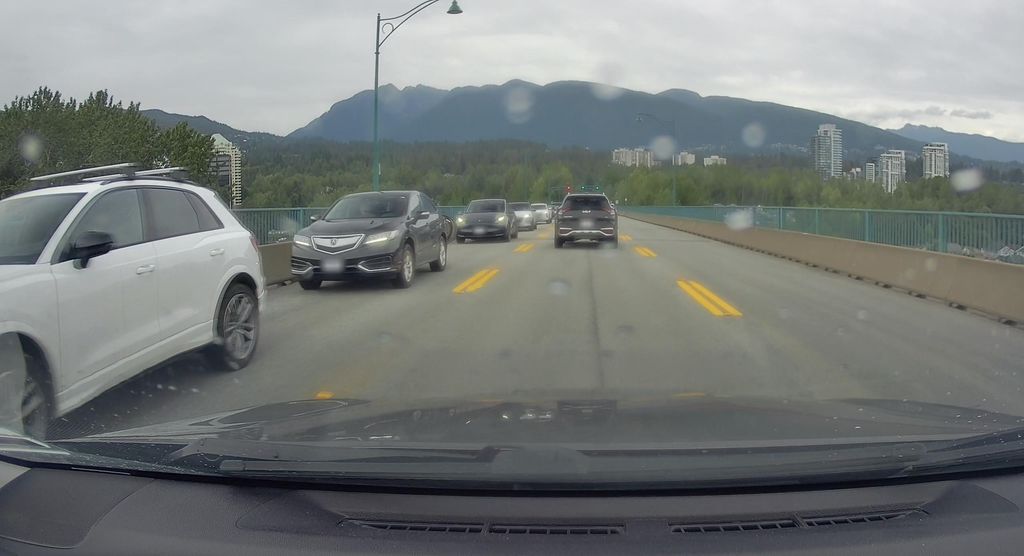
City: vancouver